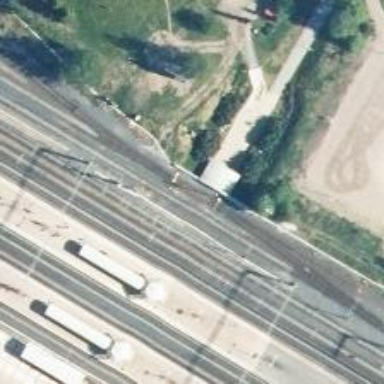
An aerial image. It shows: Railway siding for service.